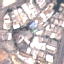
Land use / land cover: Industrial